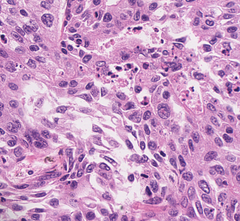
Tumor epithelial tissue: yes
Tumor-associated stroma tissue: no
Normal tissue: no